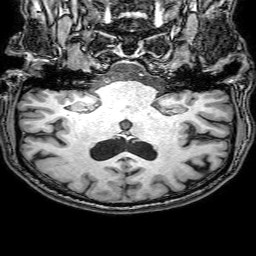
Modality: T1w
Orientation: sagittal
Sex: male
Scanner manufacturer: philips
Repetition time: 0.008107 s
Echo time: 0.00371 s